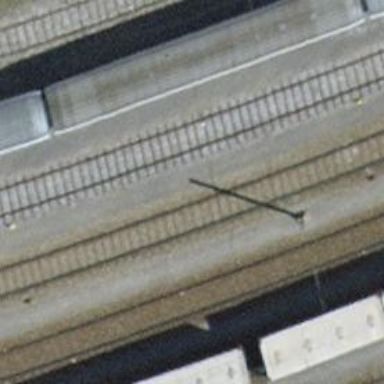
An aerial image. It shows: Rail yard with electrified contact lines for the railway.